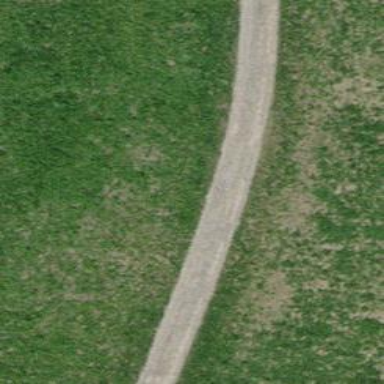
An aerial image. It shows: Paved track with grade2 tracktype.